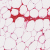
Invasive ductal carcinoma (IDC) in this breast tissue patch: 0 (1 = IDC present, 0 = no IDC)